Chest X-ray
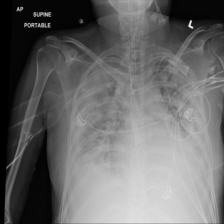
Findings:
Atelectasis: negative
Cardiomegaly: negative
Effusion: negative
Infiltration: negative
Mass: negative
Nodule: negative
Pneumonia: negative
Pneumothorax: negative
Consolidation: negative
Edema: positive
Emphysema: negative
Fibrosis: negative
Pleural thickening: positive
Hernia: negative